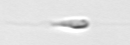
Label: flagellate_morphotype3